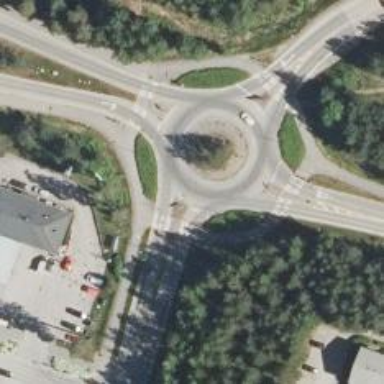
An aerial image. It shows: Secondary road made of asphalt leading to roundabout.